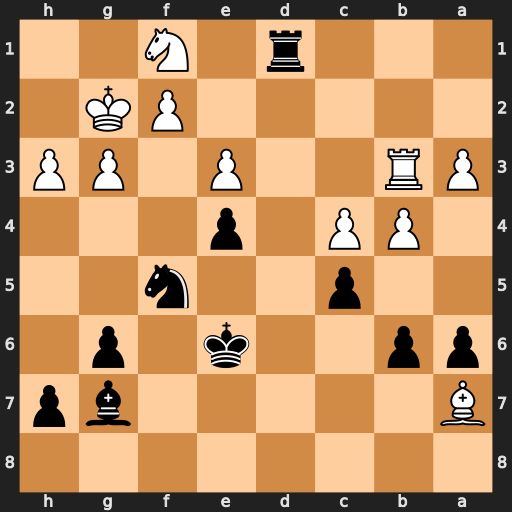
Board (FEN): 8/B5bp/pp2k1p1/2p2n2/1PP1p3/PR2P1PP/5PK1/3r1N2
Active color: b
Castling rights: -
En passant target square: -
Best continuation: b5 bxc5 bxc4